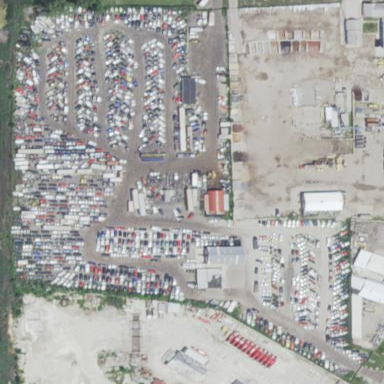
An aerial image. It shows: Scrap yard situated in industrial area.